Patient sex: M
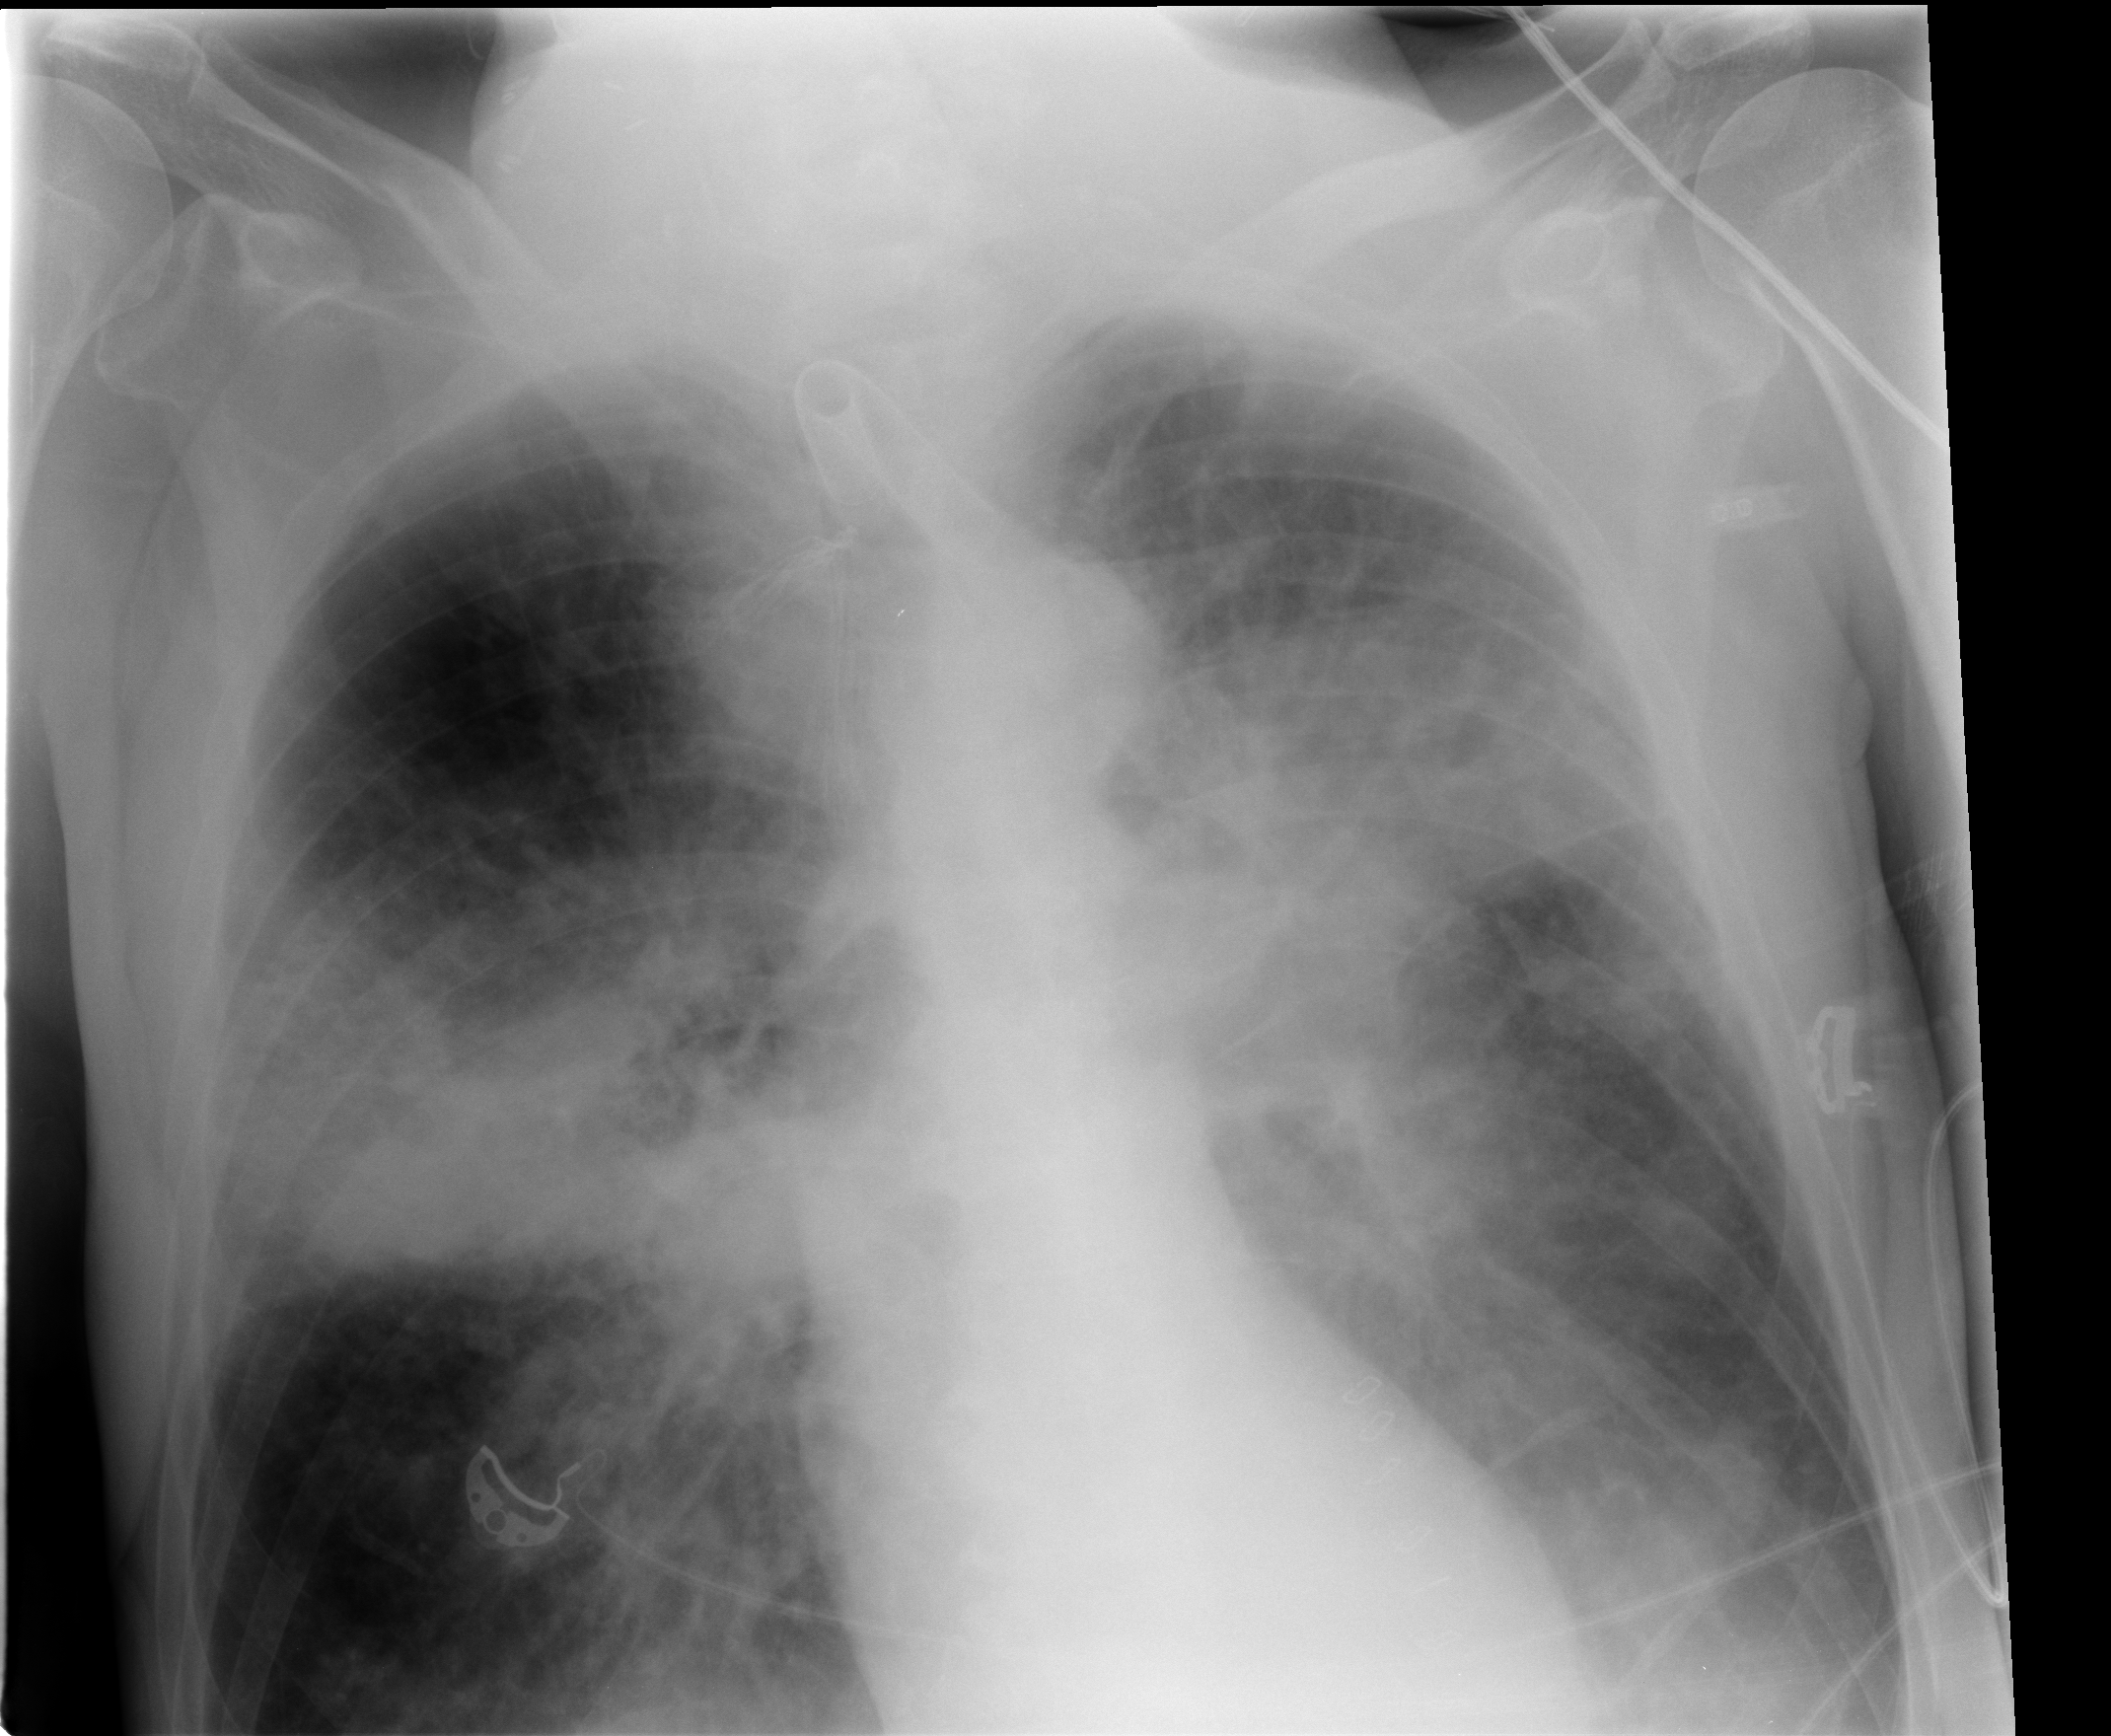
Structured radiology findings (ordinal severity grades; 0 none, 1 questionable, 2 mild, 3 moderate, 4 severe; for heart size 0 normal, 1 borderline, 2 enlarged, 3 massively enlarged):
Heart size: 0
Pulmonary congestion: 0
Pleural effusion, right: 0
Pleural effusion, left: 2
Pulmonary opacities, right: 3
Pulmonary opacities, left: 3
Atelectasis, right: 2
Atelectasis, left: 2